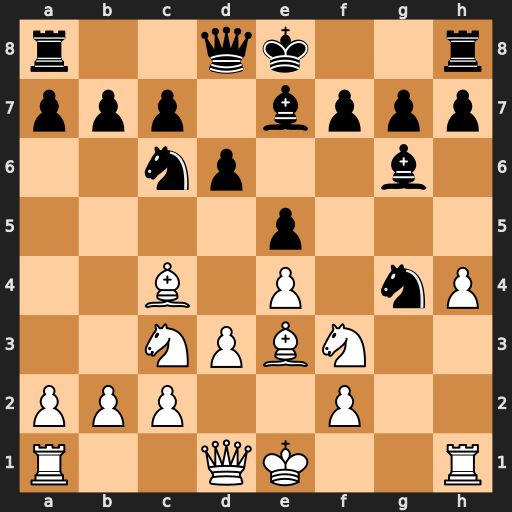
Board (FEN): r2qk2r/ppp1bppp/2np2b1/4p3/2B1P1nP/2NPBN2/PPP2P2/R2QK2R
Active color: w
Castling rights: KQkq
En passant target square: -
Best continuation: h5 Bxh5 Rxh5 Nxe3 fxe3